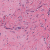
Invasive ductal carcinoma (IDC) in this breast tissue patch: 0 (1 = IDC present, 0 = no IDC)